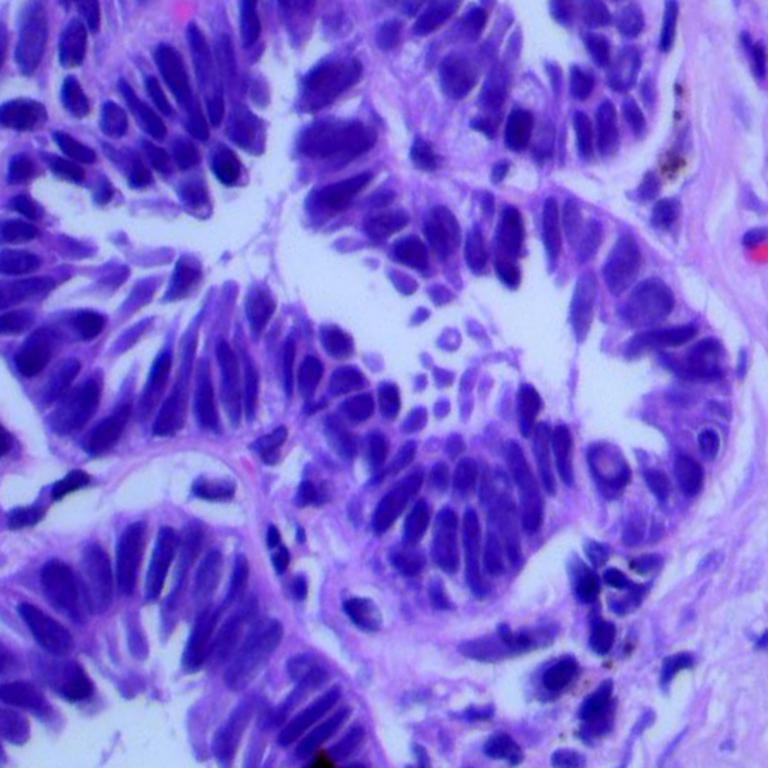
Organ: lung
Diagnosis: adenocarcinomas